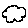
Label: cloud